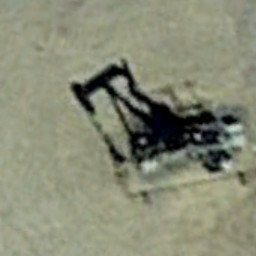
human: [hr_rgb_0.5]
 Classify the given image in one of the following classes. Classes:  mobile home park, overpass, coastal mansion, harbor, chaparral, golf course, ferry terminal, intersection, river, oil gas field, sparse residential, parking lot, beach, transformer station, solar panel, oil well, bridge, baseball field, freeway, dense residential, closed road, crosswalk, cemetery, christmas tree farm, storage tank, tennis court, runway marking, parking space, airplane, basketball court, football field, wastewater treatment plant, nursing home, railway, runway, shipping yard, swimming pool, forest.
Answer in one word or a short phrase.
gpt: oil well